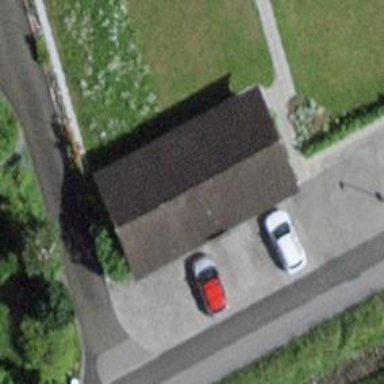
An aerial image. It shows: Garage building.